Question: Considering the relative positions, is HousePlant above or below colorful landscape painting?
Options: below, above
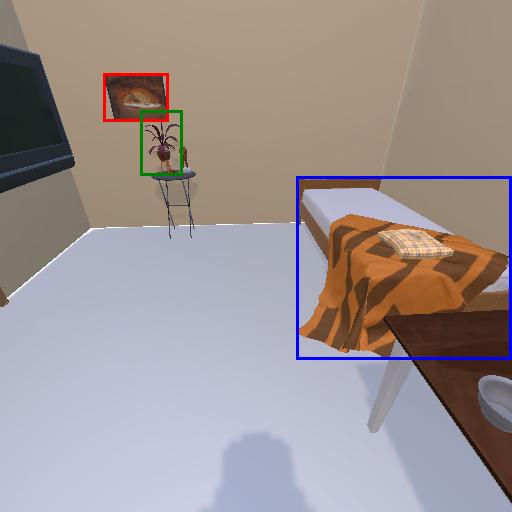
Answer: below